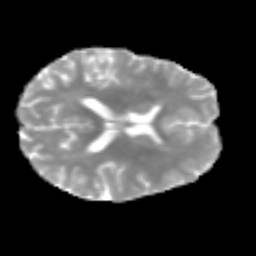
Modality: MD
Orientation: axial
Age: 24
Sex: female
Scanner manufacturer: siemens
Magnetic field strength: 3 T
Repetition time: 2.3 s
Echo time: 0.085 s